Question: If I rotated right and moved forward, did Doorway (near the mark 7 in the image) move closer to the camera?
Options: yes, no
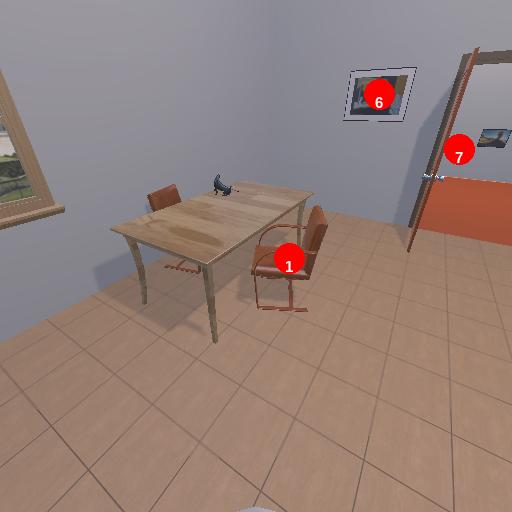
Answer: yes